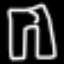
Label: pants